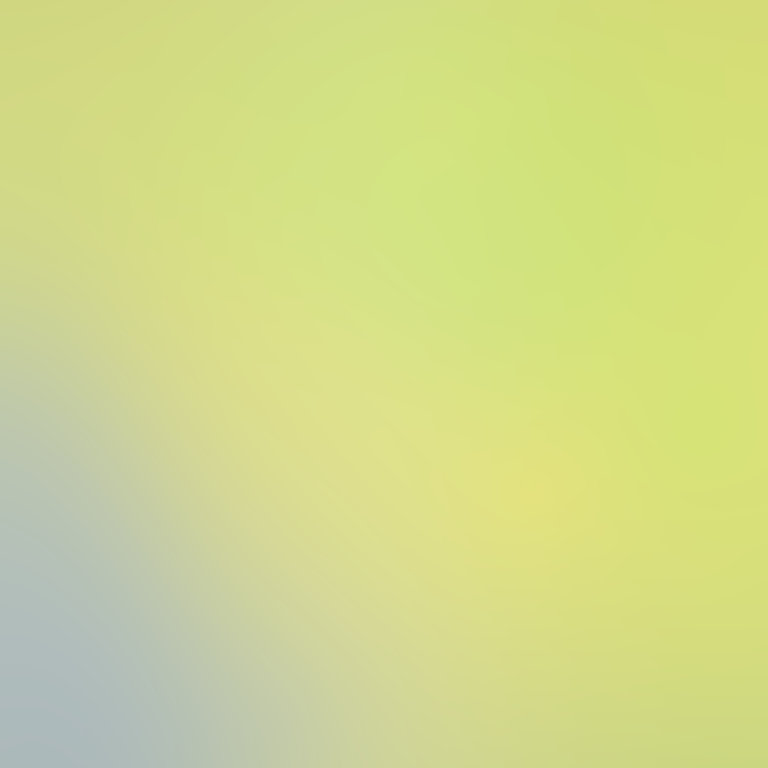
Abstract light effect, smooth gradient from soft yellow to pale blue, calm atmosphere, diffuse light, no room, no furniture, no objects.